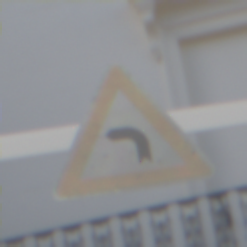
Verkehrszeichen: KurveLinks
Umgebung: Outdoor, Urban
Tageszeit: MorningAfternoon
Wetter: PartlyCloudy
Licht: Natural
Jahreszeit: NotSpecified
Kontrast: HighContrast